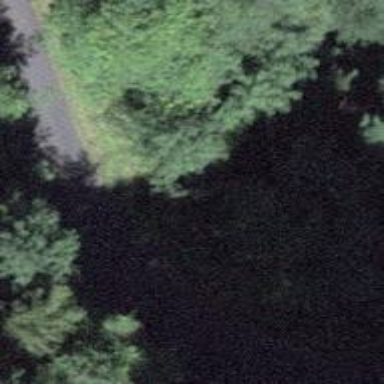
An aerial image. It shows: Culvert tunnel.